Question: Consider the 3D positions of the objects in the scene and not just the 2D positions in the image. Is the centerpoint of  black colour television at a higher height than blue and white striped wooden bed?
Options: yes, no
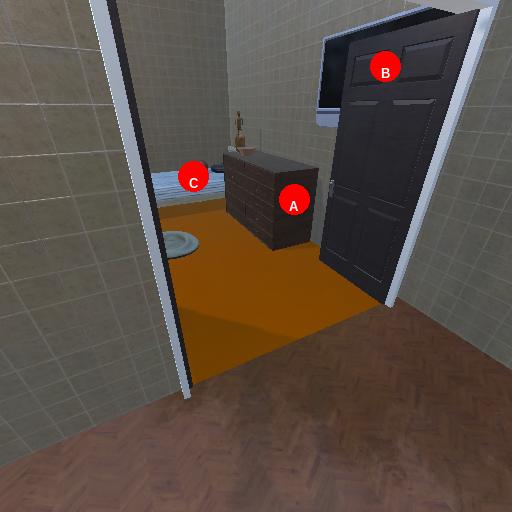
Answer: yes